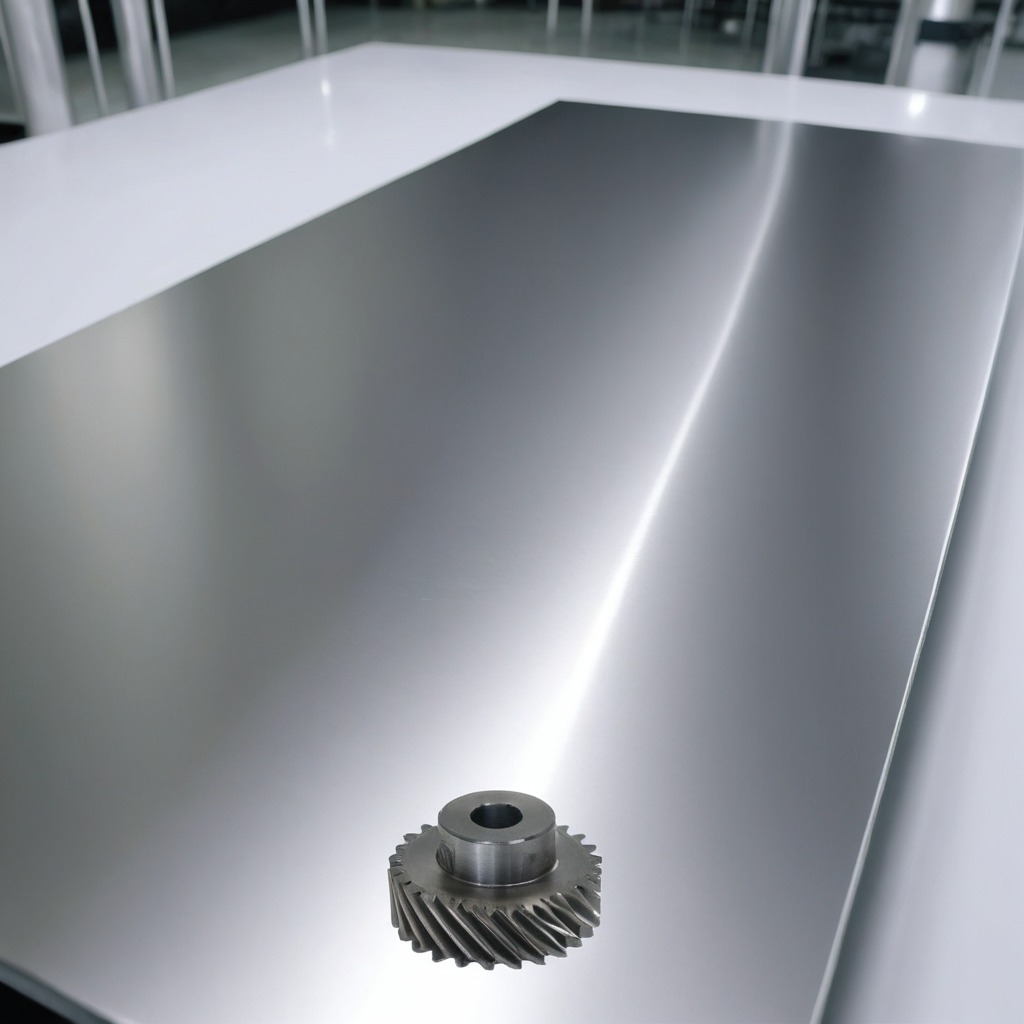
A steel gear with teeth is lying on the table.